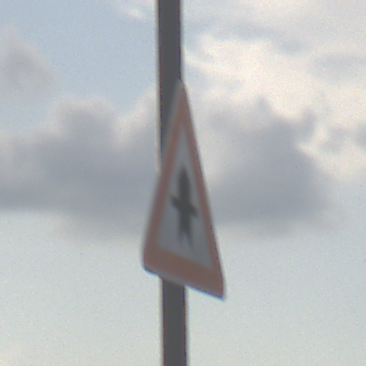
Verkehrszeichen: Vorfahrt
Umgebung: Outdoor, Nature
Tageszeit: Midday
Wetter: PartlyCloudy
Licht: Natural
Jahreszeit: NotSpecified
Kontrast: LowContrast